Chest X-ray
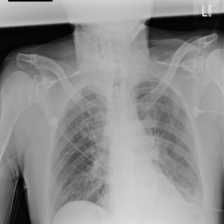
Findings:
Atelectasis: negative
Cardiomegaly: negative
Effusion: positive
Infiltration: negative
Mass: negative
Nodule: negative
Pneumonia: negative
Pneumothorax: negative
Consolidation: negative
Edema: negative
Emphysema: negative
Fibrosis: negative
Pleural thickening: negative
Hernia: negative